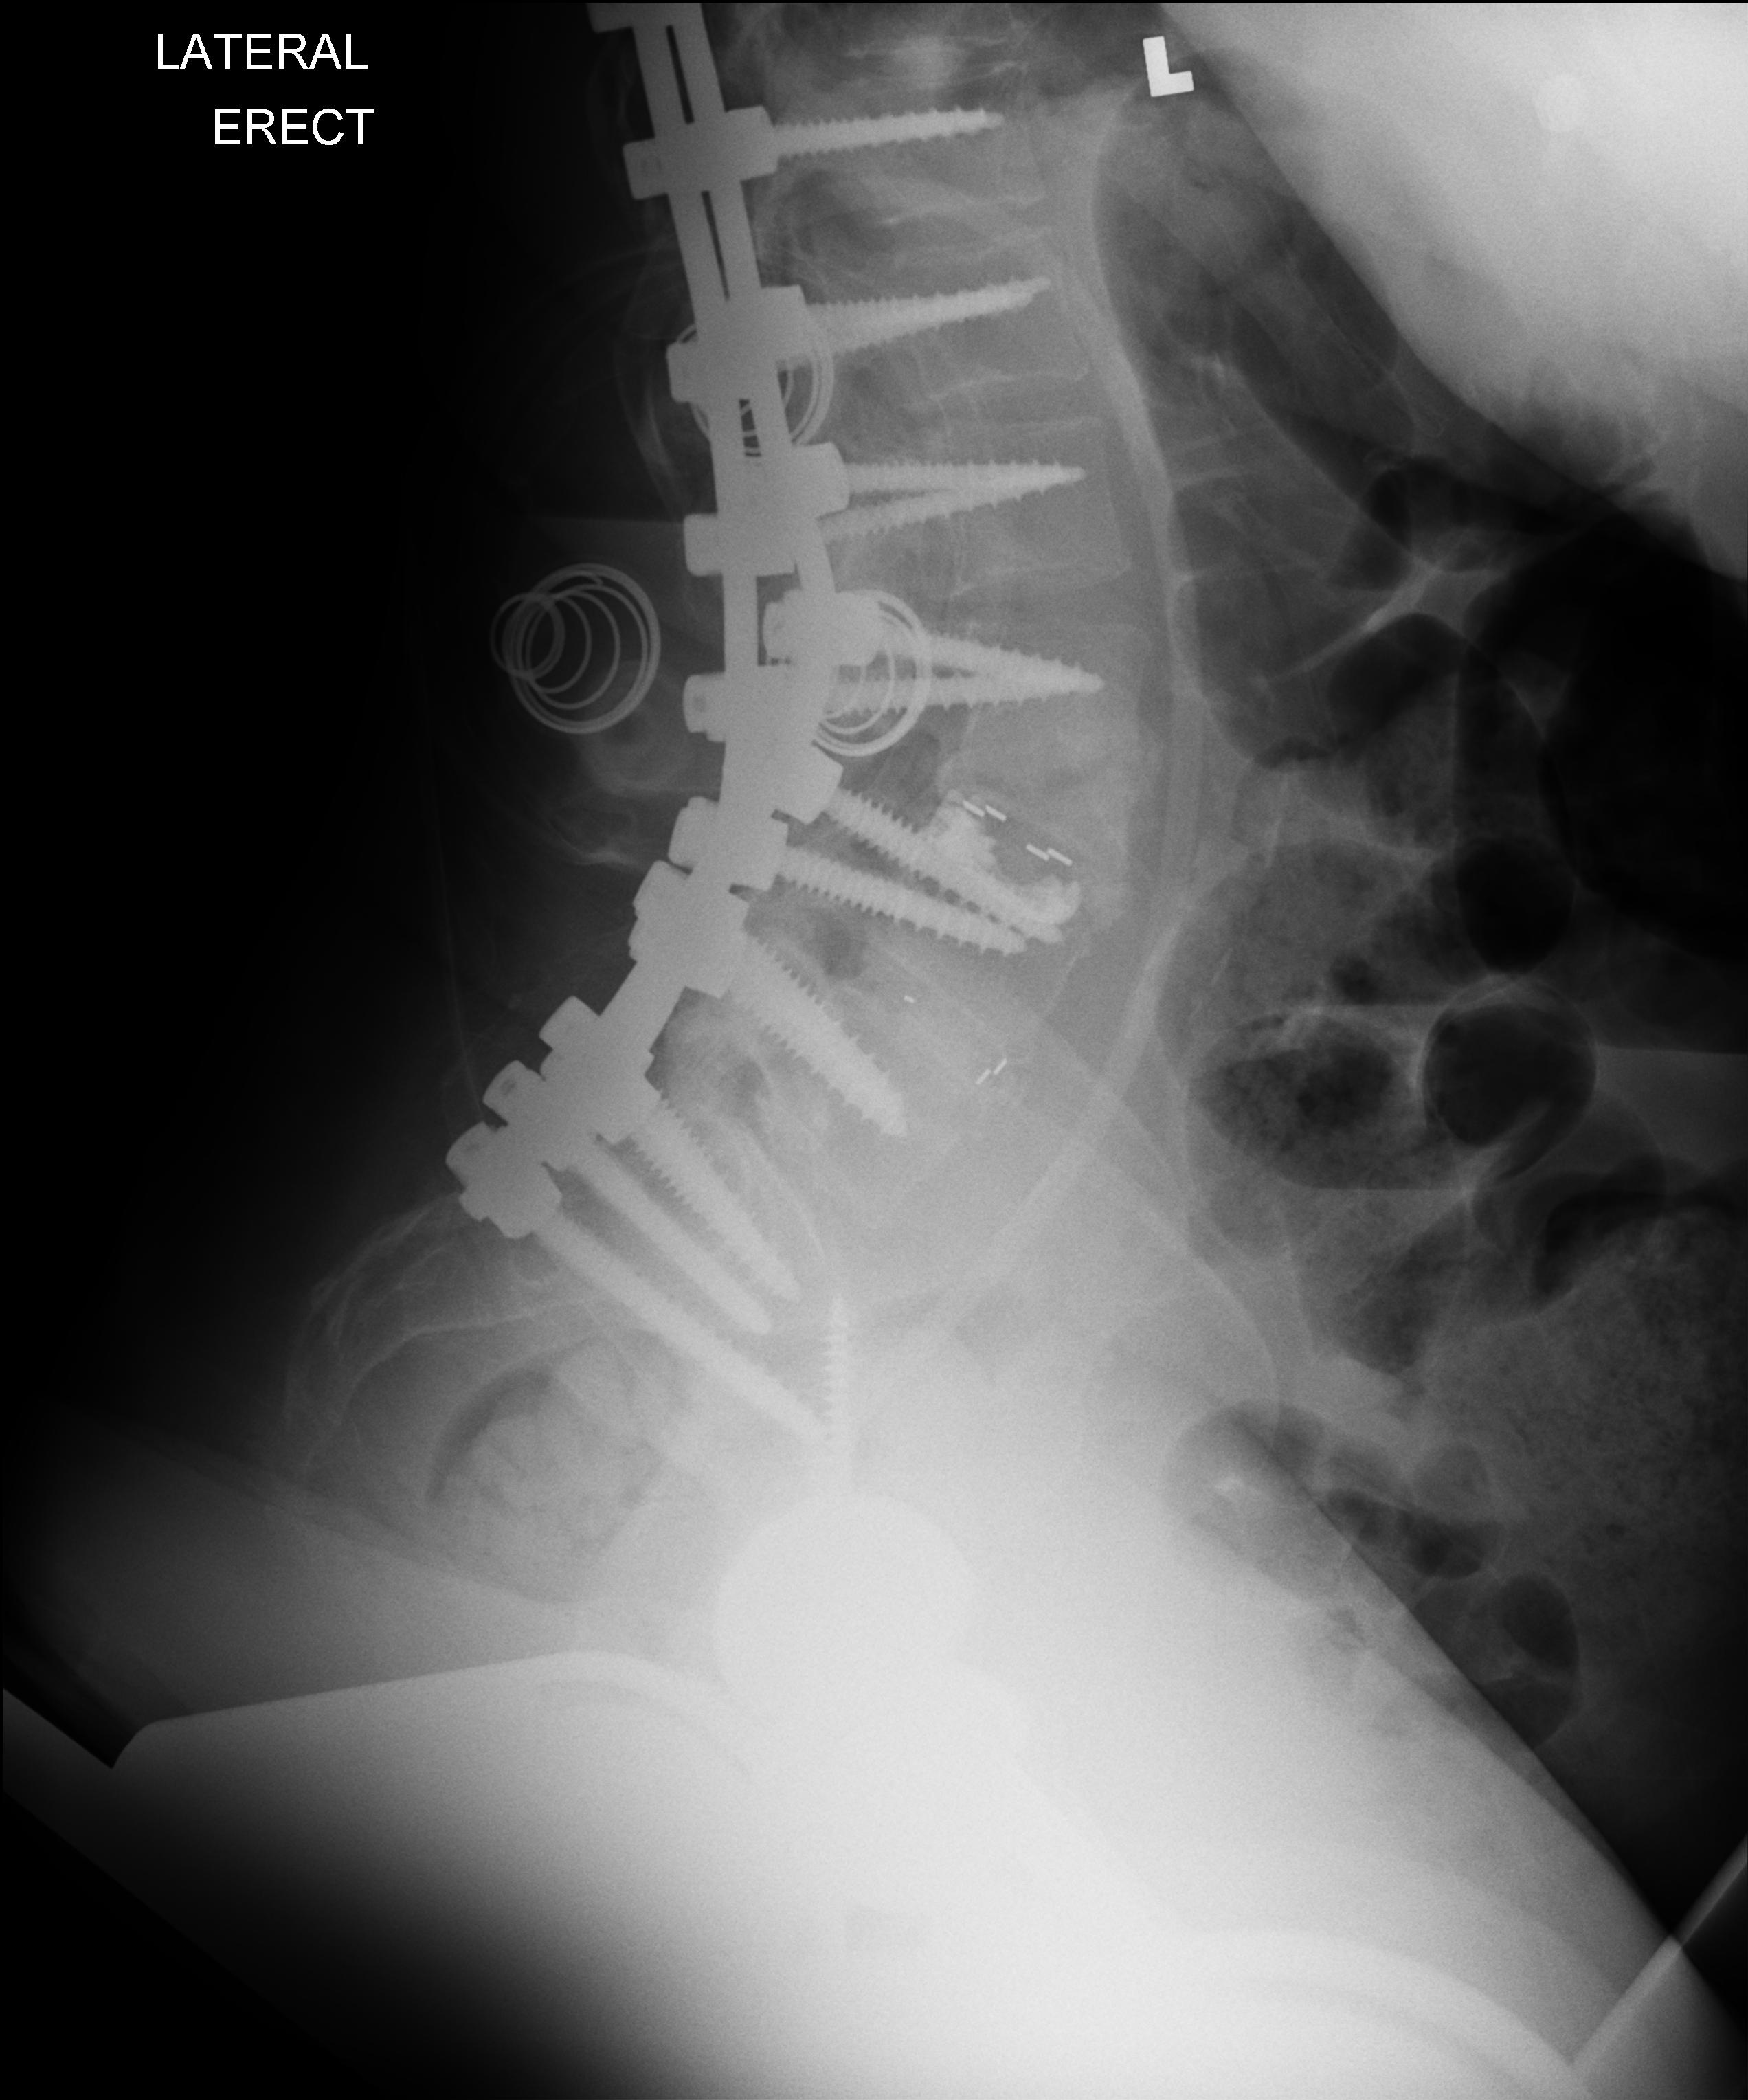
View: LATERAL
Implant manufacturer: medtronic solera